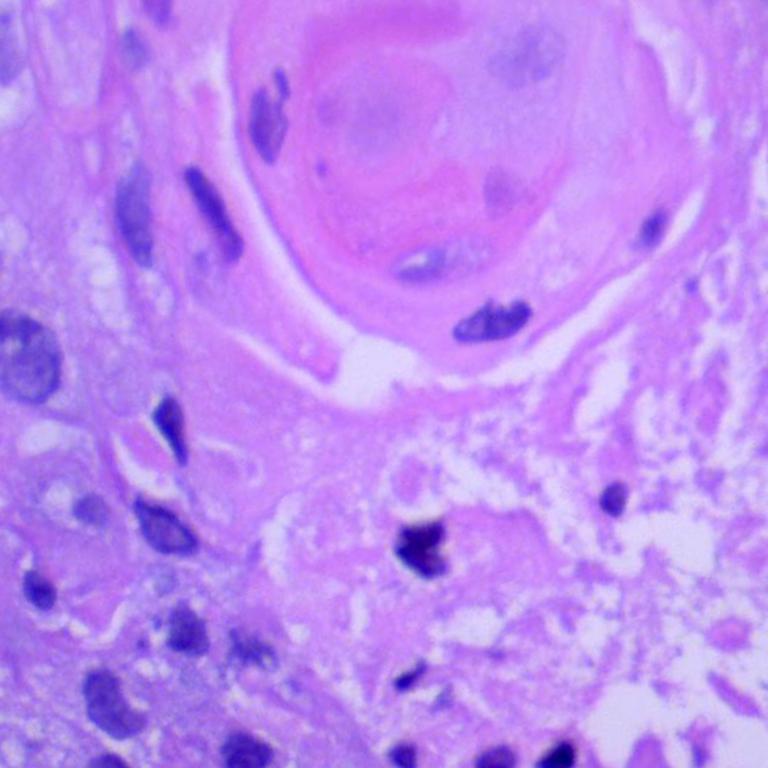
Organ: lung
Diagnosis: squamous carcinomas